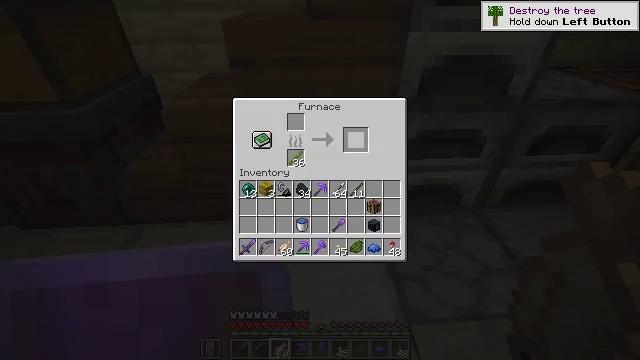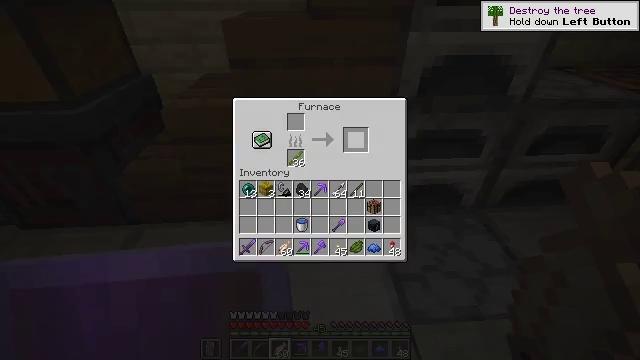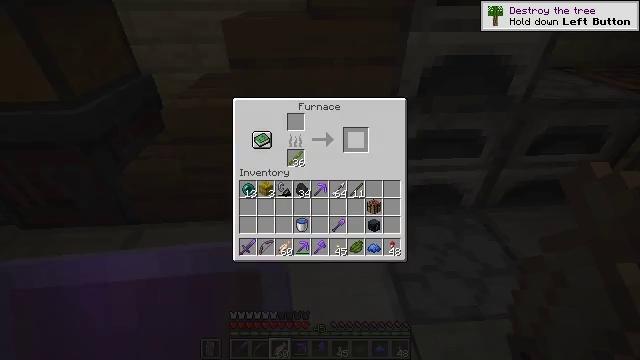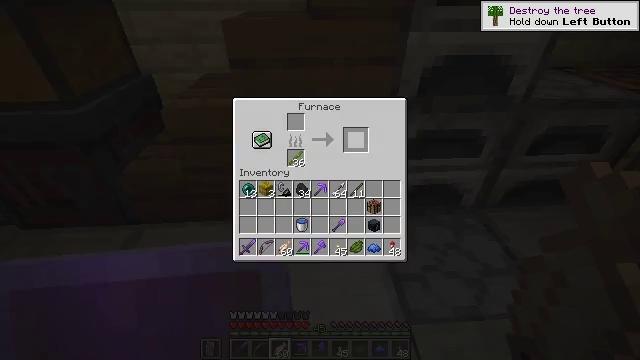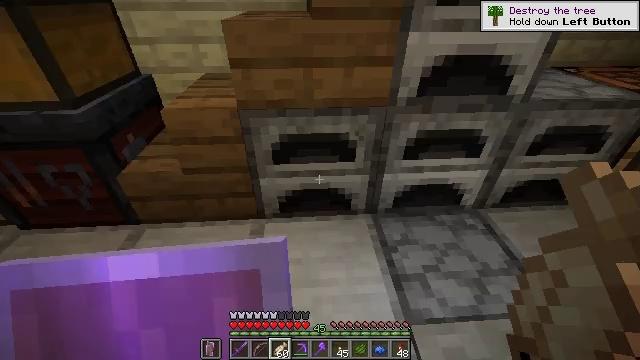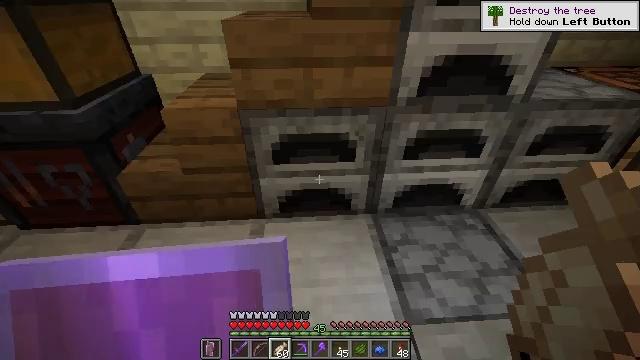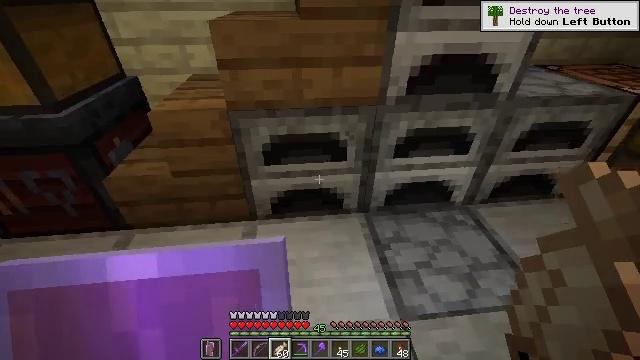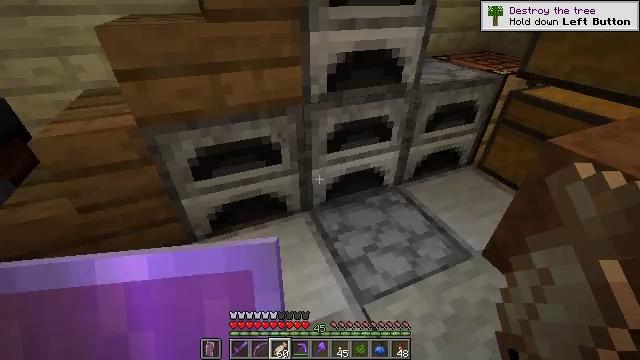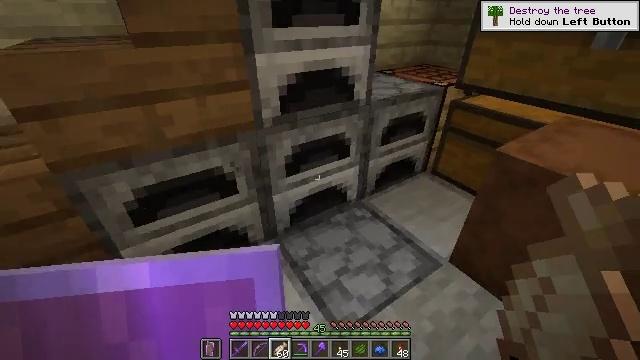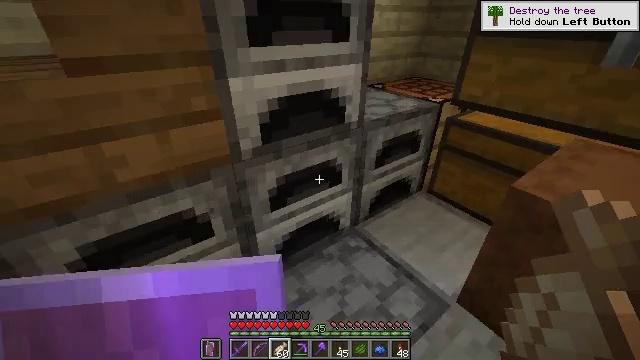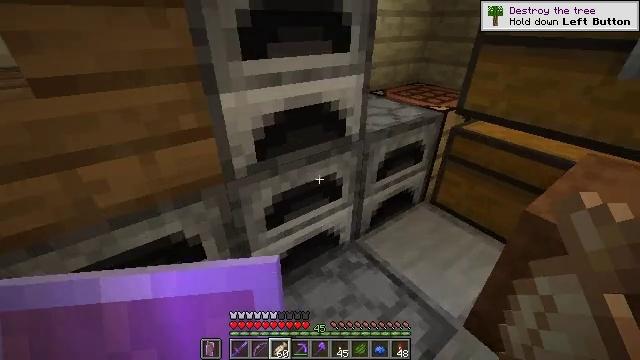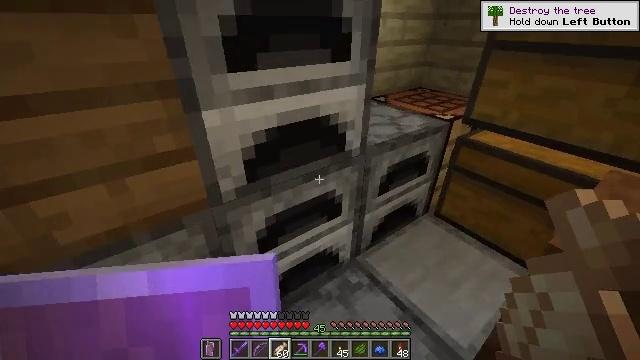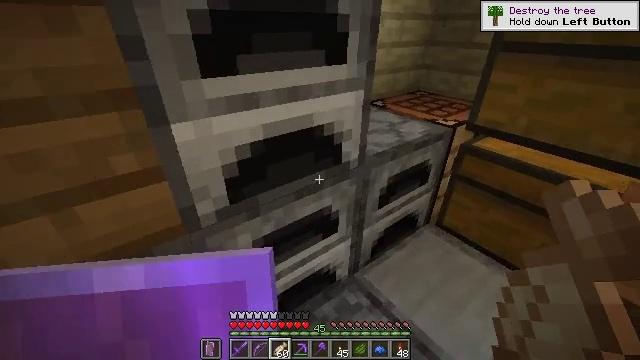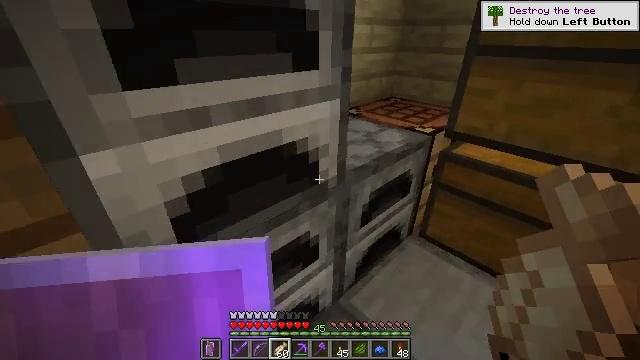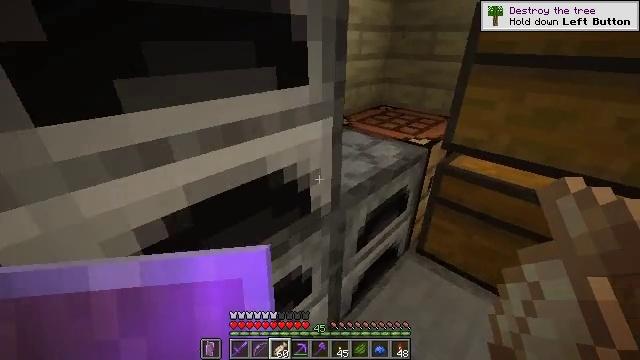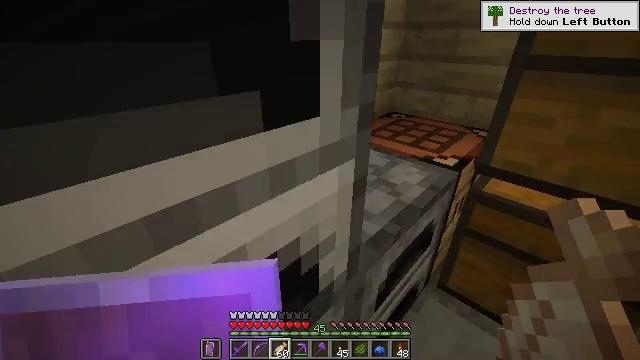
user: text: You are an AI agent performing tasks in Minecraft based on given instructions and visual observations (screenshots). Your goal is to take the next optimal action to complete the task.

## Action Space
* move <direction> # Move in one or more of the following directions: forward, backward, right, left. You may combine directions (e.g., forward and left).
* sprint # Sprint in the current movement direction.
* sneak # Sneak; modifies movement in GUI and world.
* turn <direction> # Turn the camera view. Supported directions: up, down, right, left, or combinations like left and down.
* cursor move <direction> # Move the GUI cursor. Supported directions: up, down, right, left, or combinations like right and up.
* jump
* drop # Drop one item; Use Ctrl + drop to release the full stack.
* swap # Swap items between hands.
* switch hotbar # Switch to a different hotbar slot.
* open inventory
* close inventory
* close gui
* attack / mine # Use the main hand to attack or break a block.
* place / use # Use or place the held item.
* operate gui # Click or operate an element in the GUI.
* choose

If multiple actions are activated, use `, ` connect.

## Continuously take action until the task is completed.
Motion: motion action
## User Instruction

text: craft item cyan dye
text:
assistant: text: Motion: no_op
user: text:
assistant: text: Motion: no_op
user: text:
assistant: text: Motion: no_op
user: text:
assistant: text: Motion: no_op
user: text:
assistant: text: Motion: no_op
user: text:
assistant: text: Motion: turn right
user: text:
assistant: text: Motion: move forward, turn right
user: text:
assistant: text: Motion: move forward, turn right and up
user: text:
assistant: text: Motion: move forward, turn right and up
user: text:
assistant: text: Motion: move forward
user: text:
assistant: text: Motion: move forward
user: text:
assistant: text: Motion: move forward, turn right
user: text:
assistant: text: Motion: move forward, turn right and up
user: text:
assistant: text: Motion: move forward, turn right and up
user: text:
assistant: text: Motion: move forward
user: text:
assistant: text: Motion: move forward, turn right
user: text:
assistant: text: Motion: move forward, turn right
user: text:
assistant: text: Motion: move forward, turn right
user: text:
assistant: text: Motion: no_op
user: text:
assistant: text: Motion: no_op
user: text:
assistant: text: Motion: turn left
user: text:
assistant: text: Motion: turn left
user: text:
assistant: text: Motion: turn left, open inventory
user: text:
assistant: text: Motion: open inventory
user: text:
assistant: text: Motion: open inventory
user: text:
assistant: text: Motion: open inventory
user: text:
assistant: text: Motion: no_op
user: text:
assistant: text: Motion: turn left and up
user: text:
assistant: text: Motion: turn left and up
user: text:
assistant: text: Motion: turn left and up